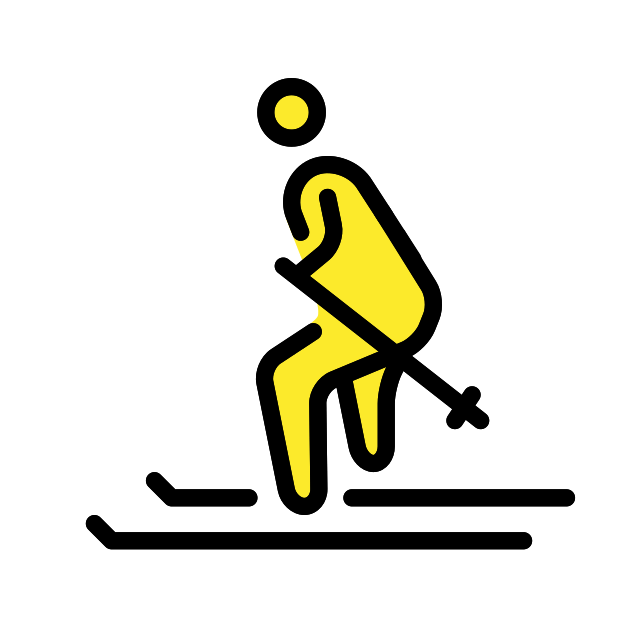
Emoji: ⛷
Name: skier
Unicode: 0x26f7